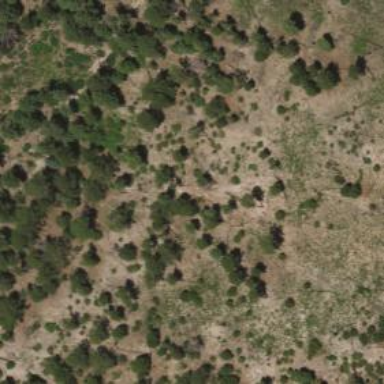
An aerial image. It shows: Evergreen woodland with needle-leaved trees.